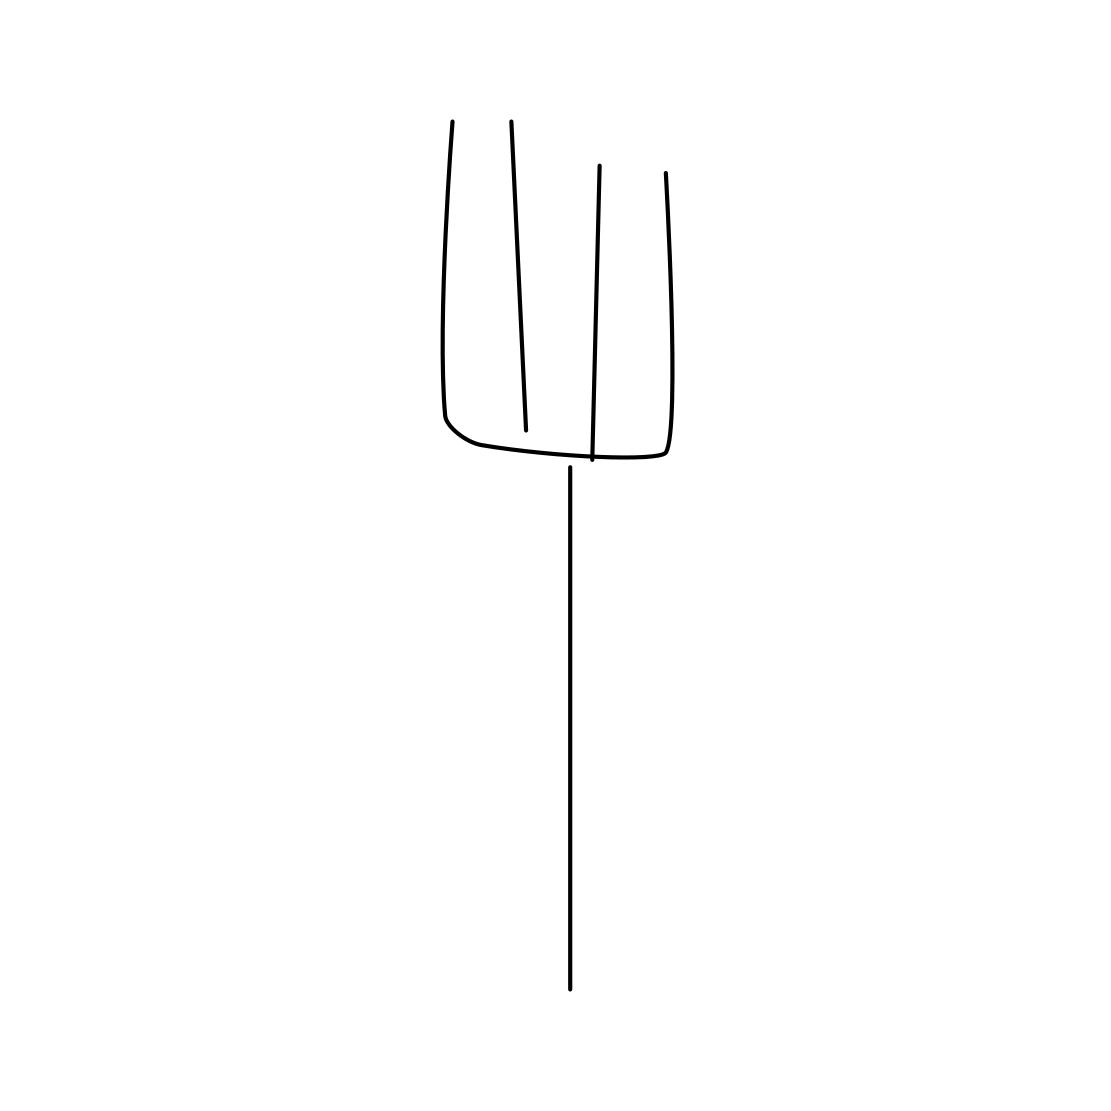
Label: fork